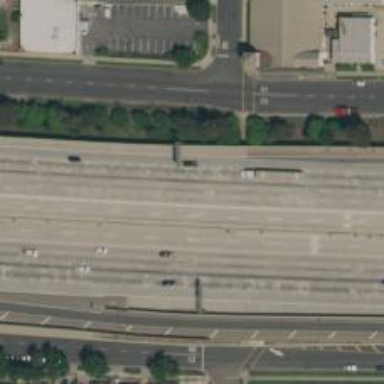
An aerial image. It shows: Motorway.